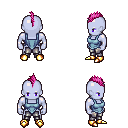
a pixel art fantasy rpg character, male body template, dark elf, purple skin, blue vest, metal pants, pink mohawk hairstyle, gold boots, four views (front, back, left, right), 2x2 character sprite sheet, small pixel art, hard edges, no anti-aliasing